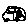
Label: car